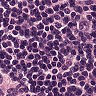
Metastatic tissue present: yes